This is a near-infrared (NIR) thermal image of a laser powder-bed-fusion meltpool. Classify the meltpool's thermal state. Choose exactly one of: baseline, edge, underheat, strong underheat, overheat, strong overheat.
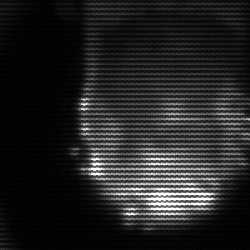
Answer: baseline